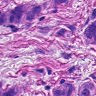
Metastatic tissue present: yes